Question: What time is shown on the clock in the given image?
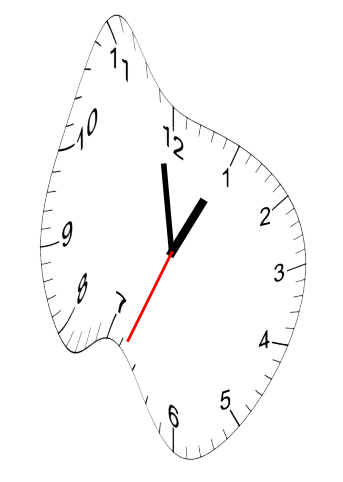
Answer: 12:58:34